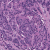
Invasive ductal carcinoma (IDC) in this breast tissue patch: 1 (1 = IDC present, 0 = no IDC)